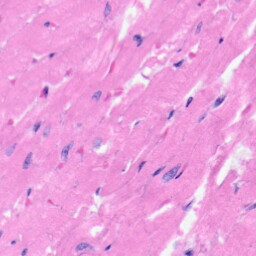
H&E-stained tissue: Heart